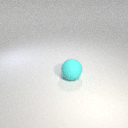
large cyan rubber sphere